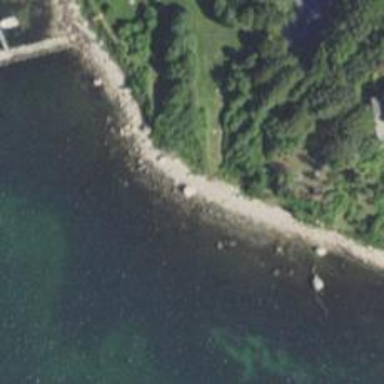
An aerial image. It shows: Natural rock reef.